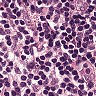
Metastatic tissue present: no